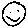
Label: smiley face